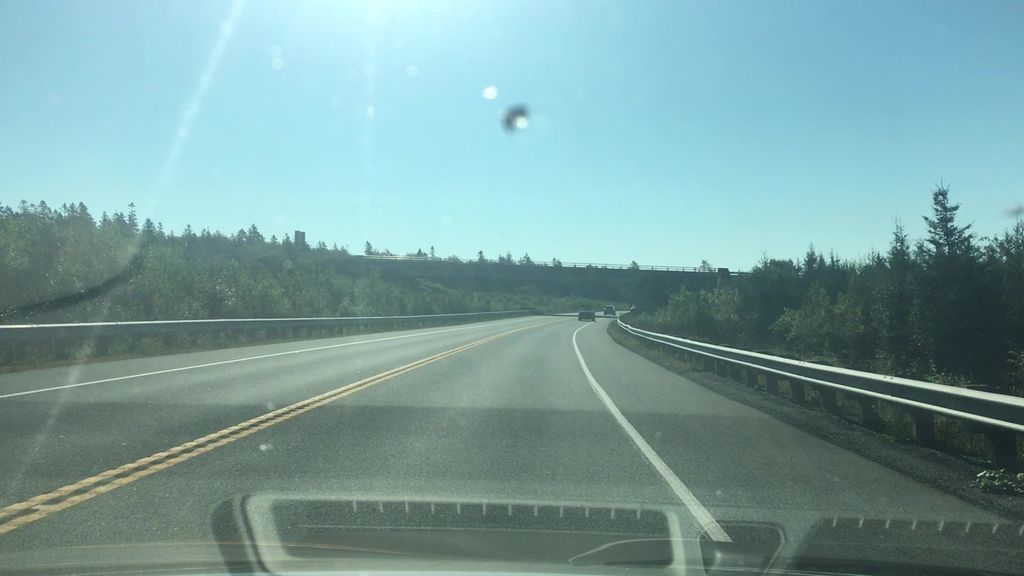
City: halifax